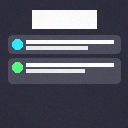
Screen state: on